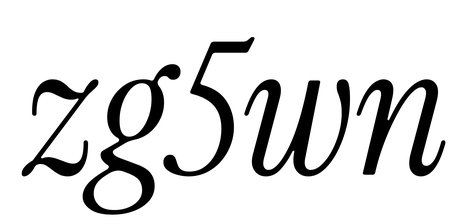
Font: InstrumentSerif-Italic